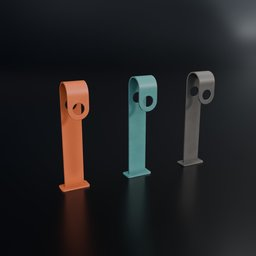
Label: architecture